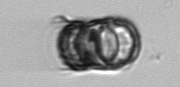
Label: Paralia_sulcata